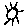
Label: sun